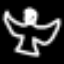
Label: angel